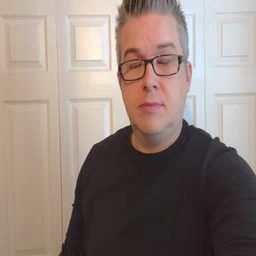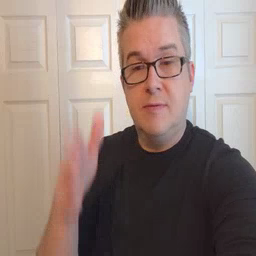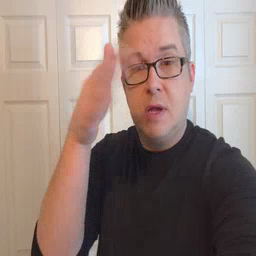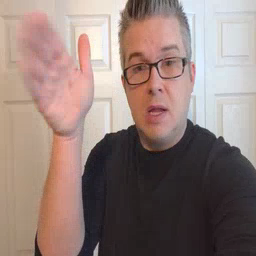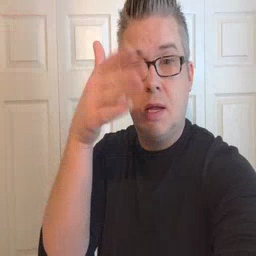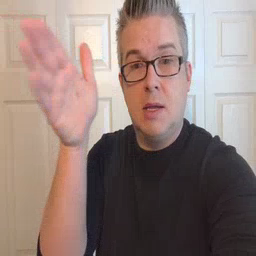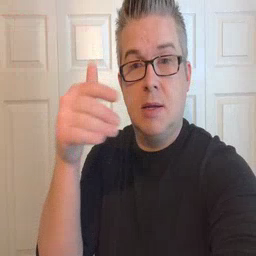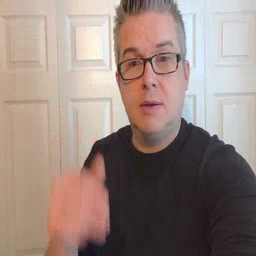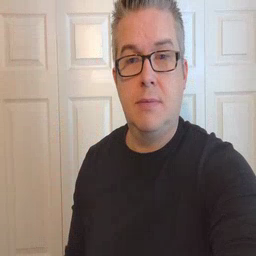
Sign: flag